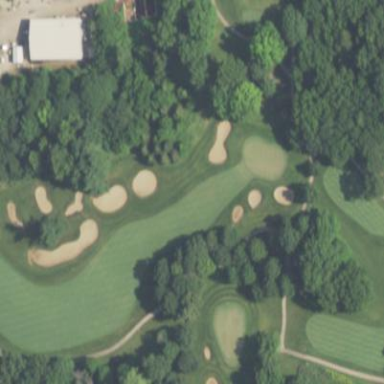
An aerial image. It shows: Golf fairway surrounded by grass.